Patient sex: M
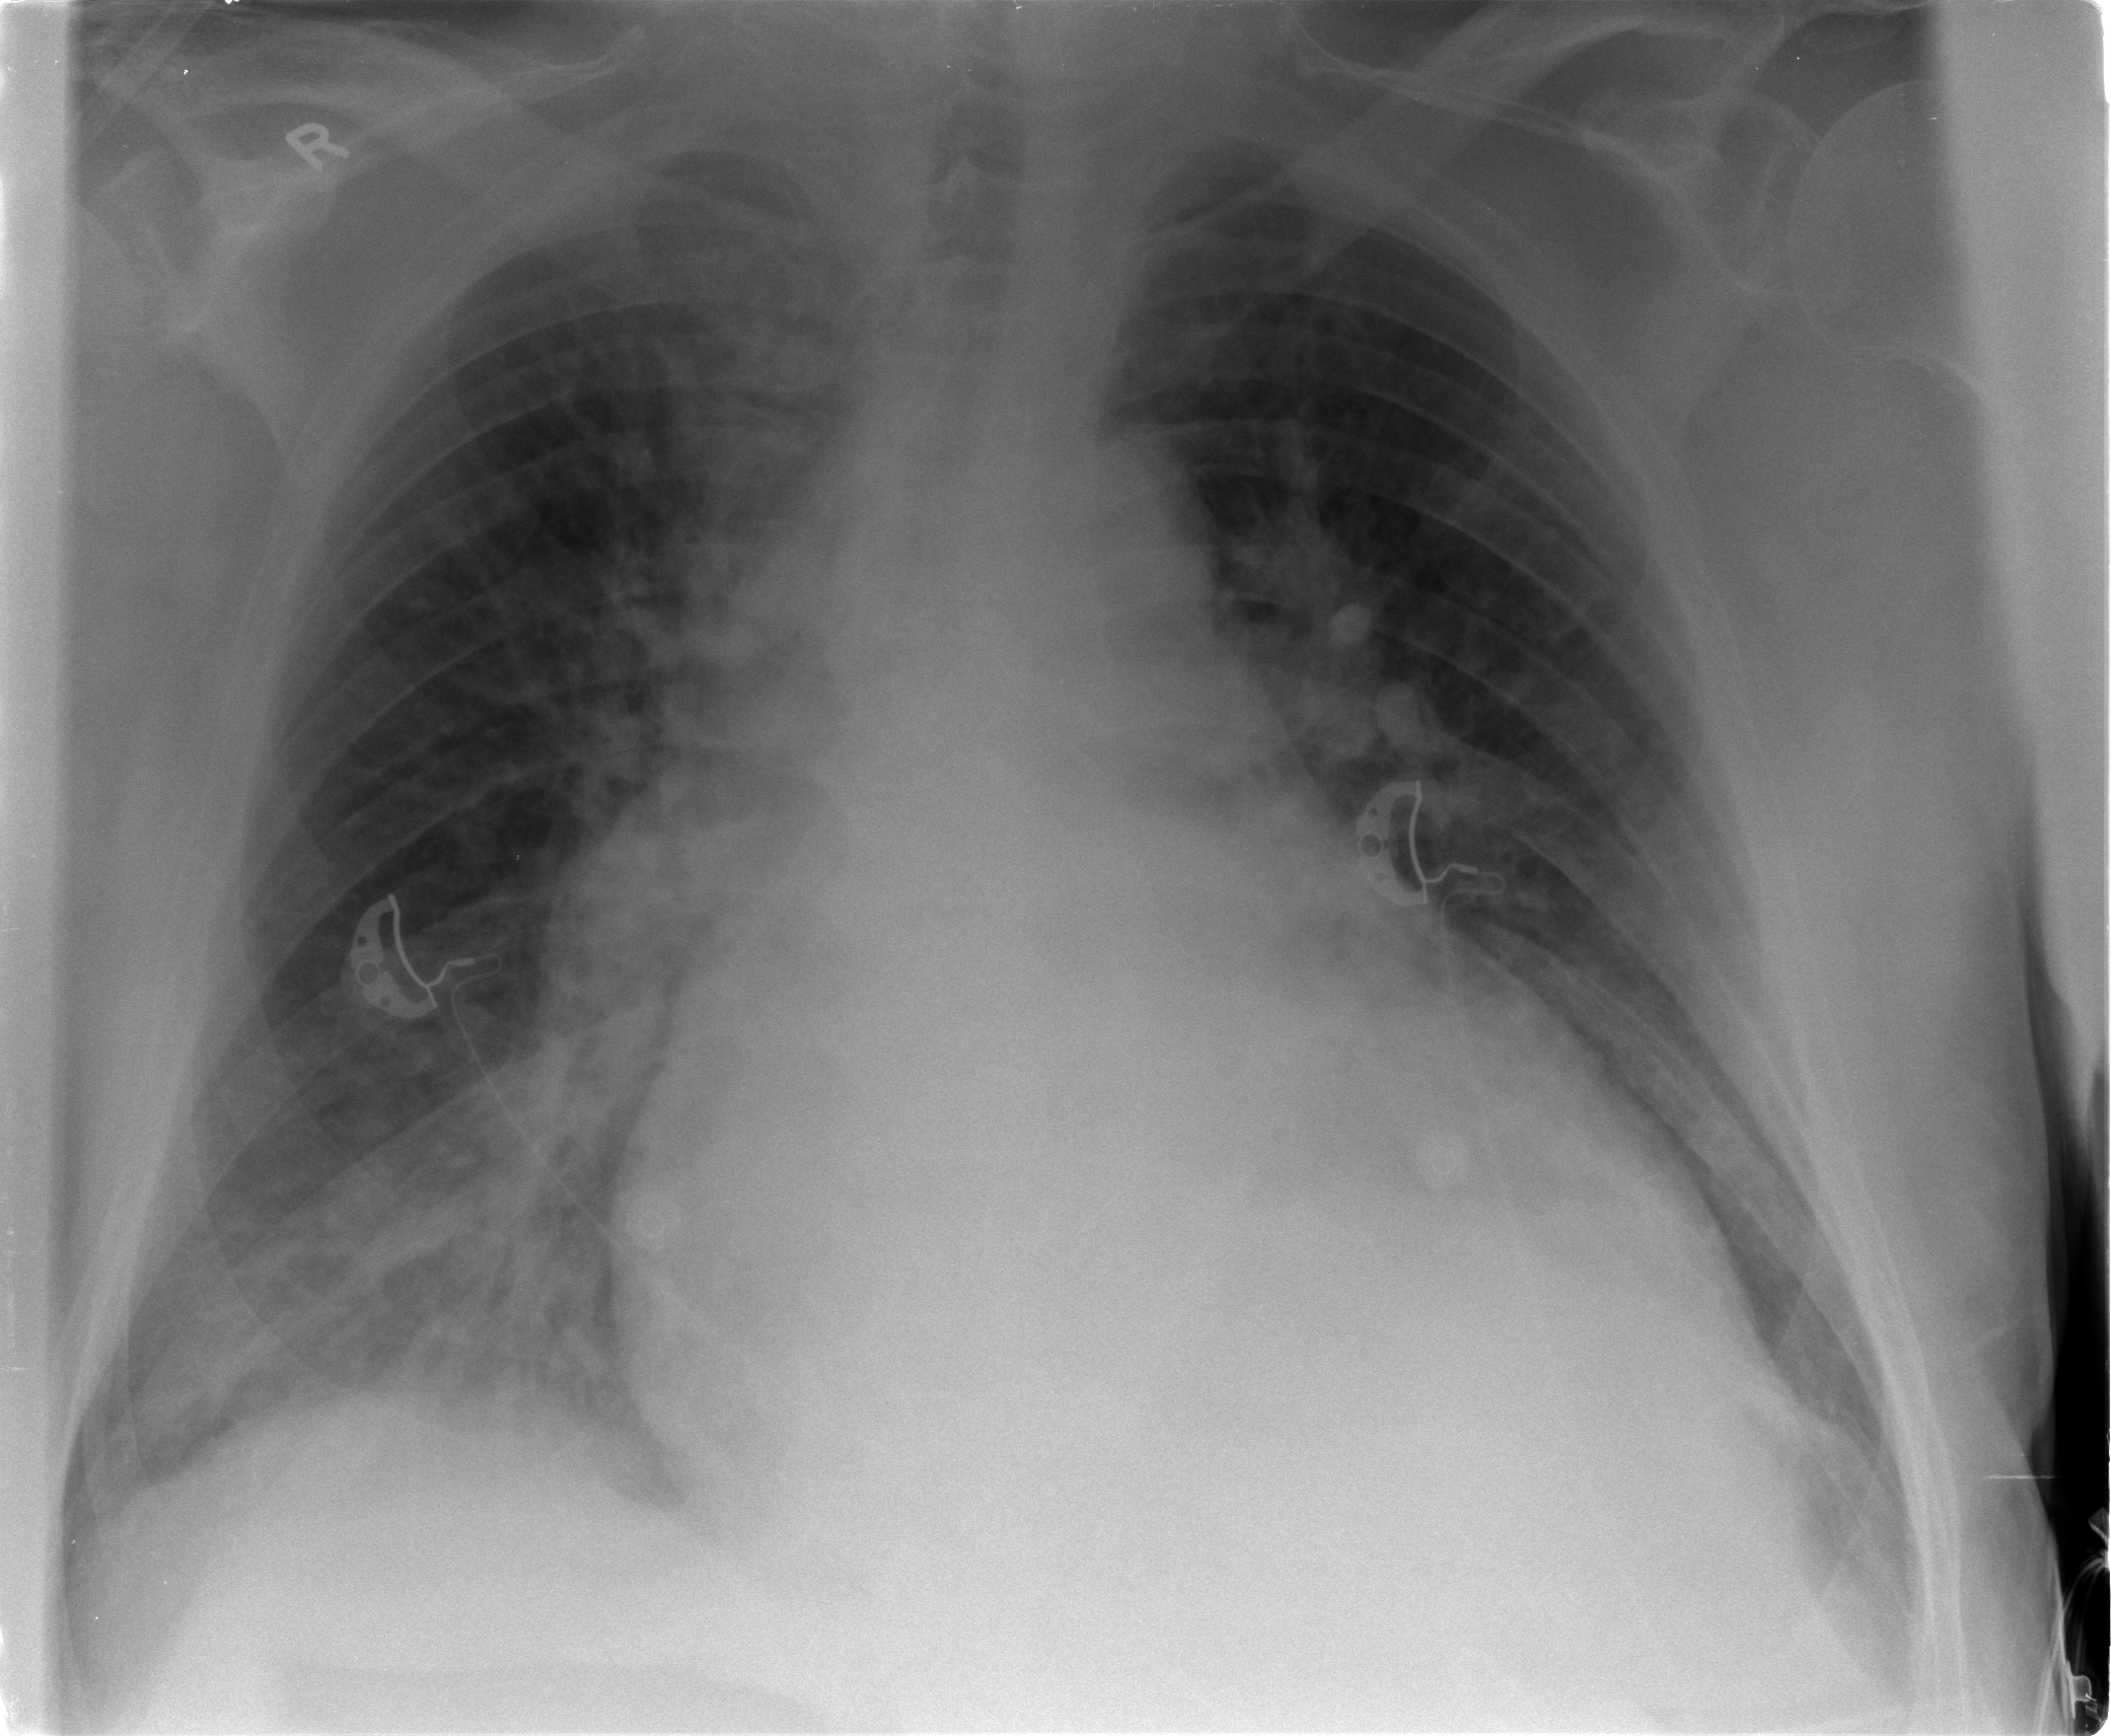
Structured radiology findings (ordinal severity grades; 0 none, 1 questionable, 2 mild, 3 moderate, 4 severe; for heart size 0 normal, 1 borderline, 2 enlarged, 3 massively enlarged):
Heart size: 2
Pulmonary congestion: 3
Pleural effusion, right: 1
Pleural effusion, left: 0
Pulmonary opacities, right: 0
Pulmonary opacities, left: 0
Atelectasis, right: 0
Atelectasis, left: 0